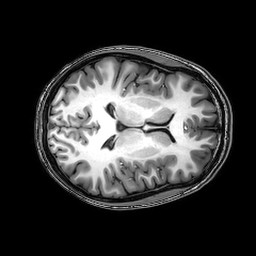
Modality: T1w
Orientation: axial
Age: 21
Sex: female
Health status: healthy
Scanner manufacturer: philips
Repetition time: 0.008179 s
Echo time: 0.00375 s